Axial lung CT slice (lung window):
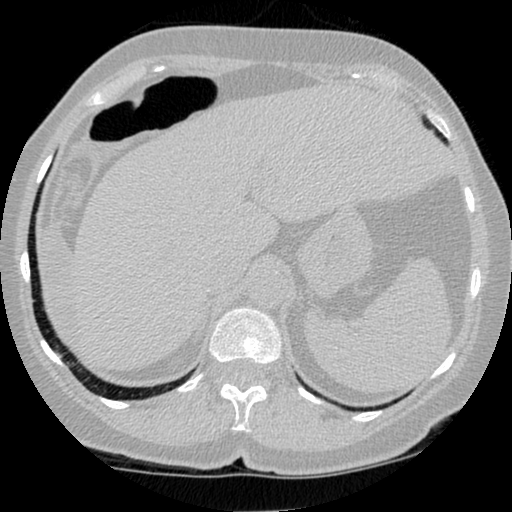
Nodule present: no